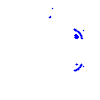
Particle: pion